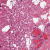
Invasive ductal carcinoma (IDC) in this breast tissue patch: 0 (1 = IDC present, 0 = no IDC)